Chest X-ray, PA view. Patient: 17 years old, sex M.
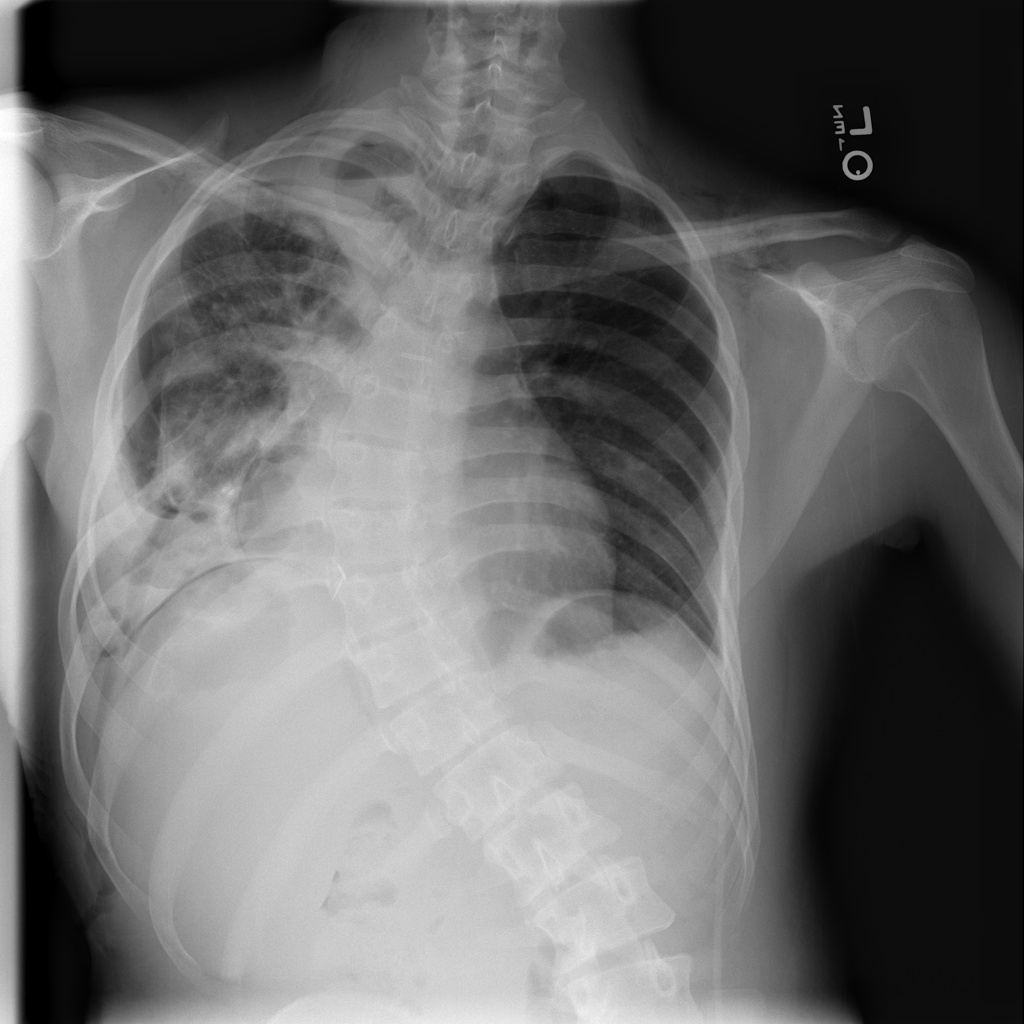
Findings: No Finding